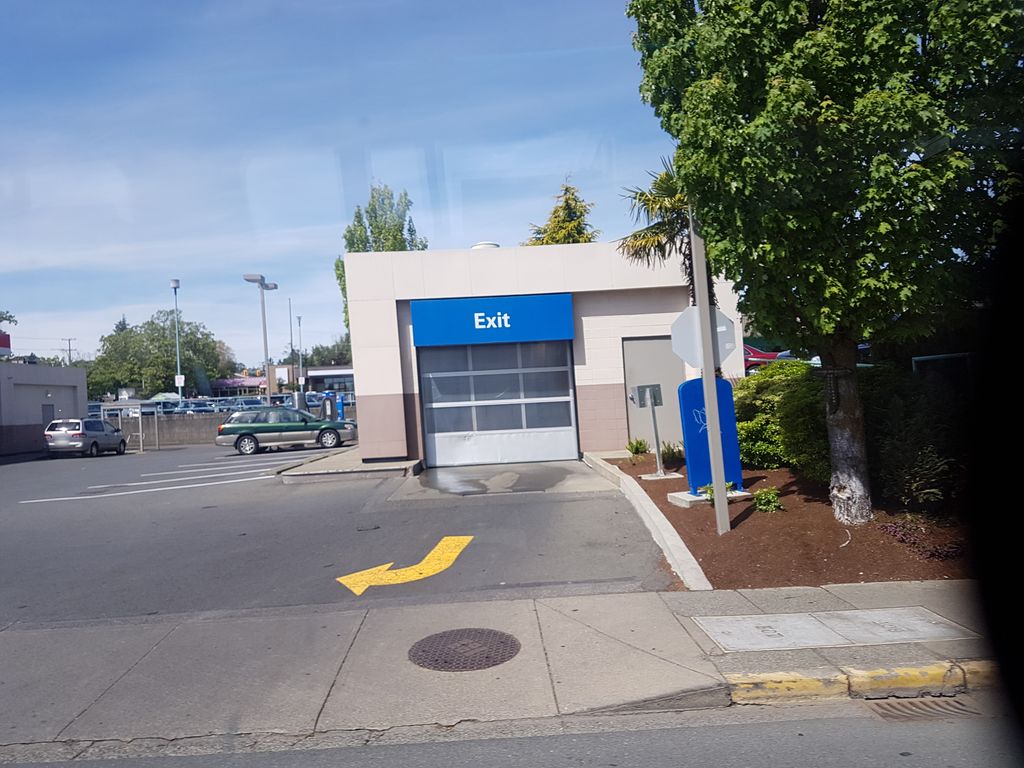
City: victoria